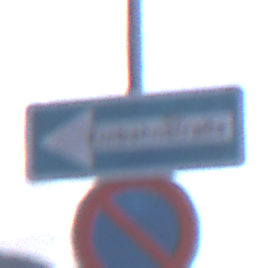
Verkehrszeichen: EinbahnstrasseLinksweisend
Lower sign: EingeschraenktesHalteverbot
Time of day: SunriseSunset
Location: Outdoor (Nature)
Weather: PartlyCloudy
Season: NotSpecified
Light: Natural